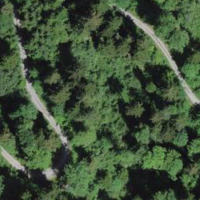
EUNIS habitat code: 43
Species observed at this site:
Phasia hemiptera